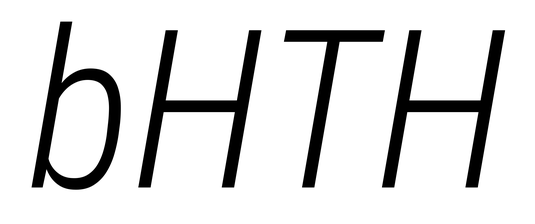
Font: Roboto-Italic_Condensed_Light_Italic